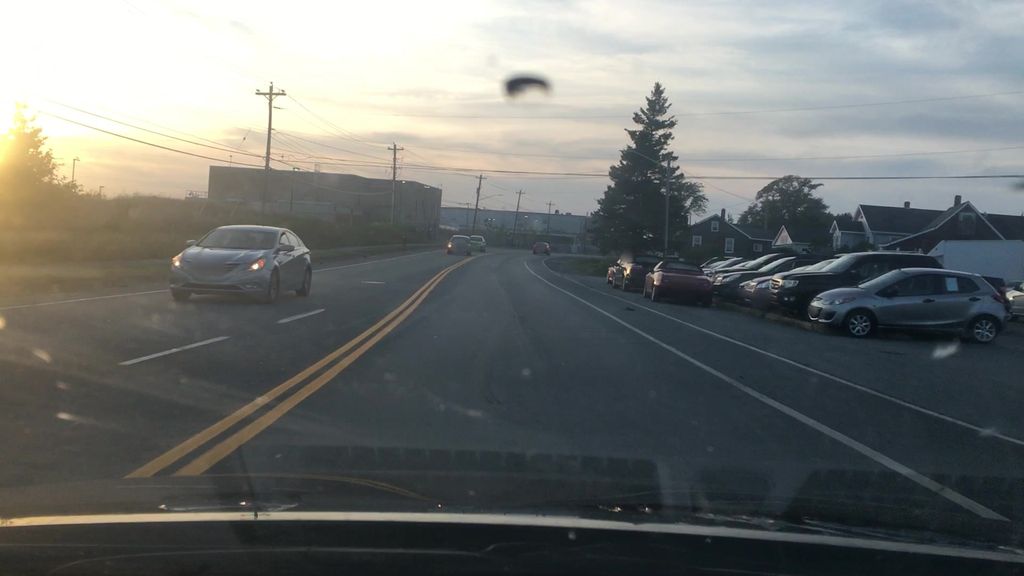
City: halifax